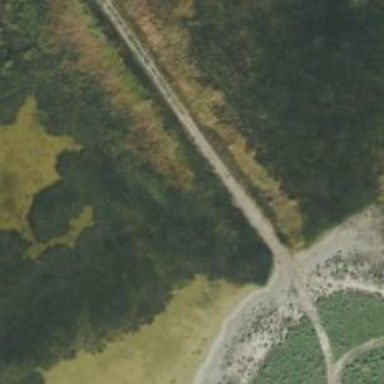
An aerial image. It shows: Track road with embankment.